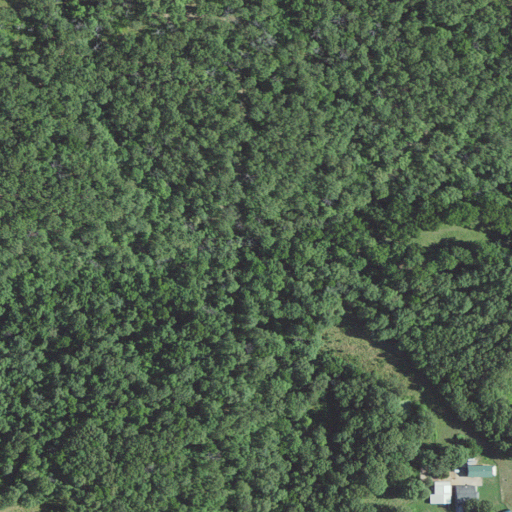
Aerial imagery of valley in Missouri named Moonshine Hollow containing deciduous forest, pasture, low intensity development, and medium intensity development